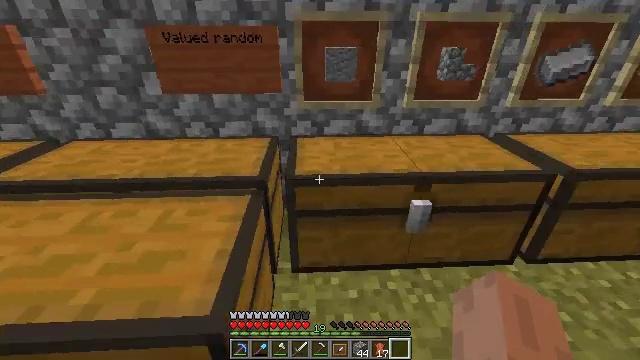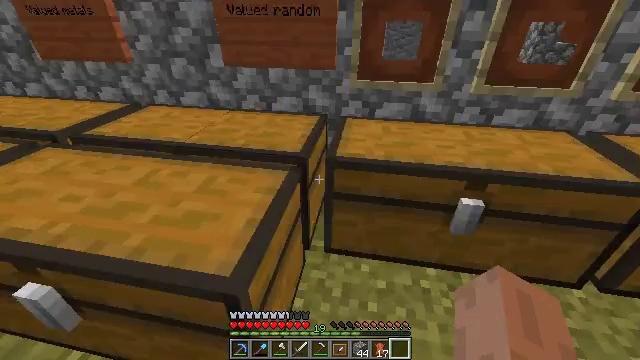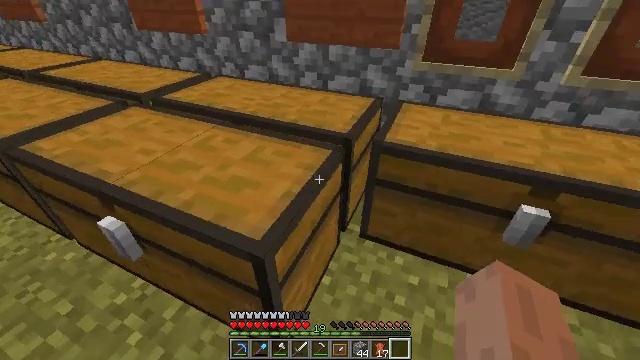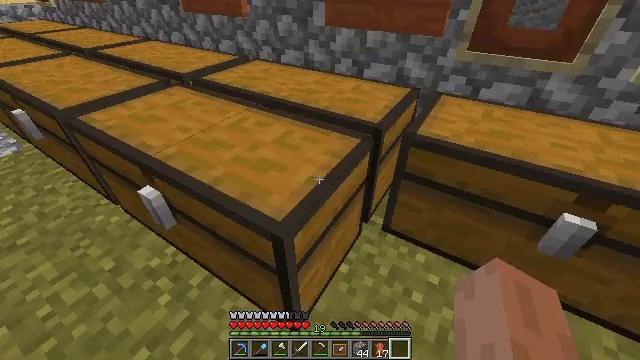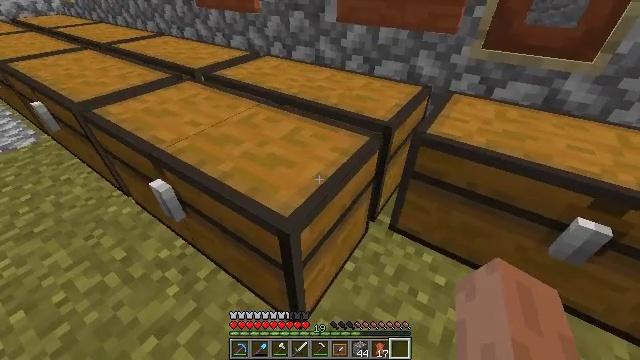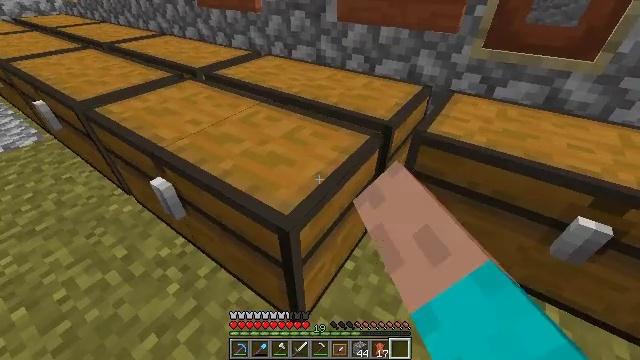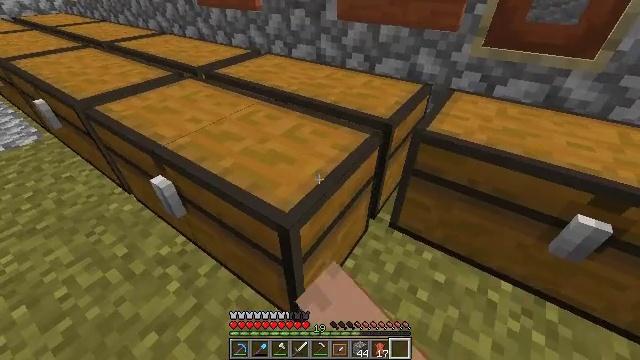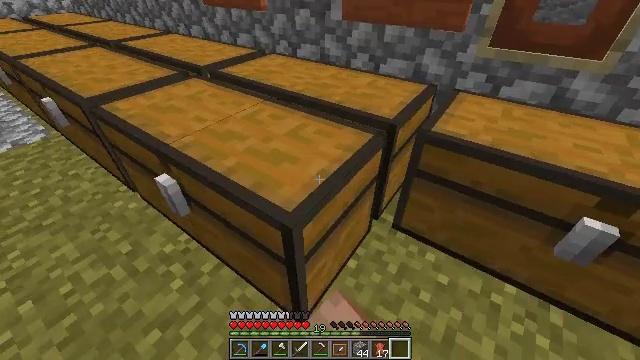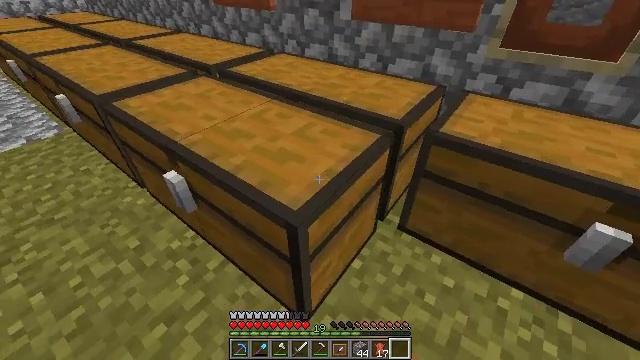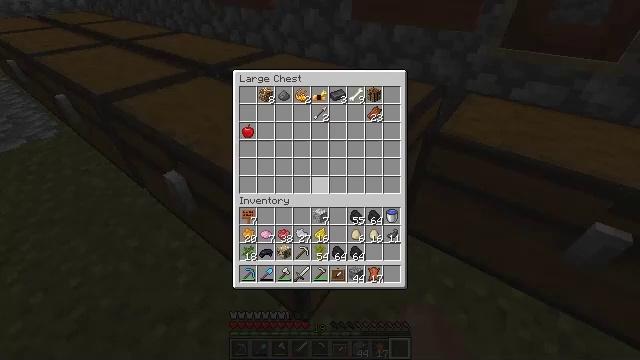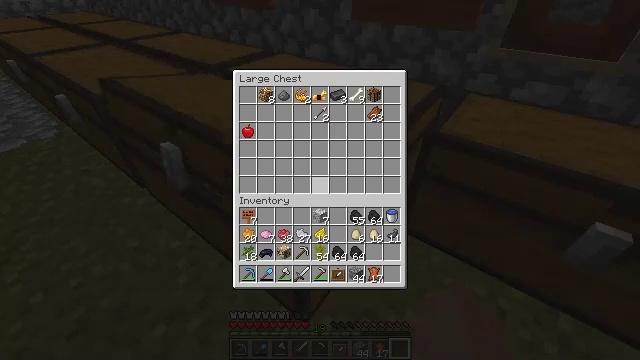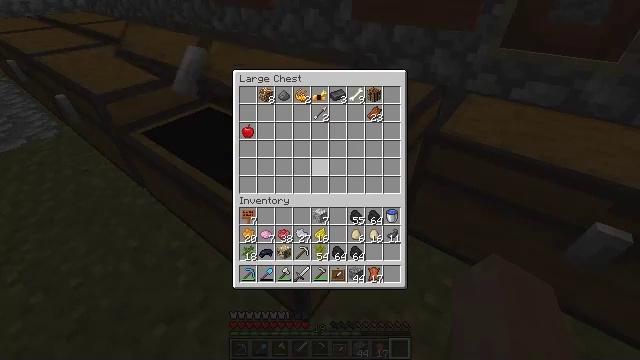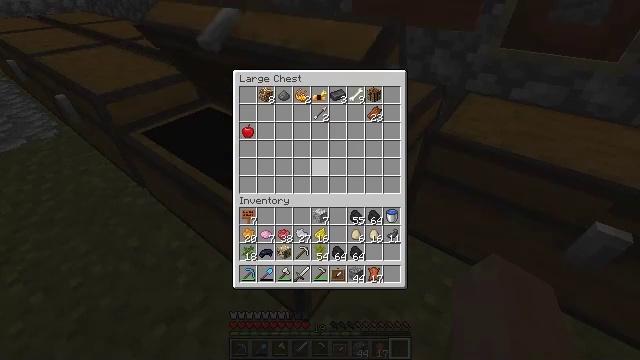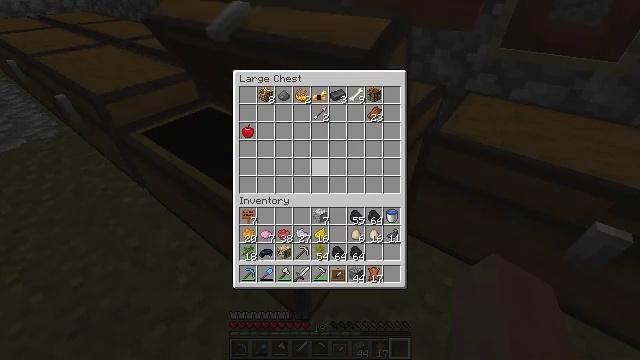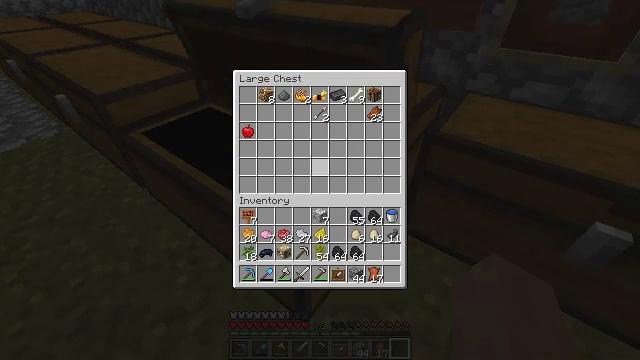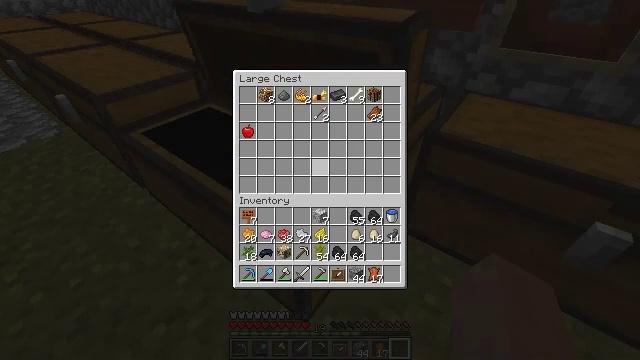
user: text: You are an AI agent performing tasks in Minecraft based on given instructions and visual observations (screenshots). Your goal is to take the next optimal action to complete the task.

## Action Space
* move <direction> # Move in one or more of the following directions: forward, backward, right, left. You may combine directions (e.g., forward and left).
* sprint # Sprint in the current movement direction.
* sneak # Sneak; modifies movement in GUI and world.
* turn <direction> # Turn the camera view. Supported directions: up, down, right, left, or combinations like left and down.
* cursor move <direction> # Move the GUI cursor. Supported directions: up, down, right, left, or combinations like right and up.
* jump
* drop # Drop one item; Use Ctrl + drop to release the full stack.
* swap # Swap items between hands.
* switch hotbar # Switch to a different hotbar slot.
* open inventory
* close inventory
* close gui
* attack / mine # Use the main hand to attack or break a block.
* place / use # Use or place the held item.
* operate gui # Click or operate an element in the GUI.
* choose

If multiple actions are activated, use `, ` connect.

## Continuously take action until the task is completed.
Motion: motion action
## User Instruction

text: Destroy the acacia wall sign for reuse.
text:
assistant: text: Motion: turn left and down
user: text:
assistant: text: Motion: turn left and down
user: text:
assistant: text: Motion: turn left and down
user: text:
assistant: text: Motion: turn left, use / place
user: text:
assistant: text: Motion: use / place
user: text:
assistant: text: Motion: use / place
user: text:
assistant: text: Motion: no_op
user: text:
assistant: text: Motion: turn left
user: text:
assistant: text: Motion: cursor move left, open gui
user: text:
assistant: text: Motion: cursor move right
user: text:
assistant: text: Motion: no_op
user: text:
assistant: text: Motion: no_op
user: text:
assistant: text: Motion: no_op
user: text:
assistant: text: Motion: no_op
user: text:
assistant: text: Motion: no_op
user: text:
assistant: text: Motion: no_op
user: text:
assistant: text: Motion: cursor move right
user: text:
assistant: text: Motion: cursor move right
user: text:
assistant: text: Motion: no_op
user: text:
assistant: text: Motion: no_op
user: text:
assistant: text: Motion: no_op
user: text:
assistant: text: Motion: no_op
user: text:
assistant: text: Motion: no_op
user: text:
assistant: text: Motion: no_op
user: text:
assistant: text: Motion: cursor move up
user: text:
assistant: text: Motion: cursor move up
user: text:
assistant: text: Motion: cursor move up
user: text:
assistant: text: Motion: cursor move up
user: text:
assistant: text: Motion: no_op
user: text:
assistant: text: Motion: no_op